Question: I downloaded Linux init script from geoserver <URL>. And I moved it to '/etc/init.d'

geoserver color is different from other services. But when I run start service command it does not work. How can I start this service. How can I show linux this is a service.
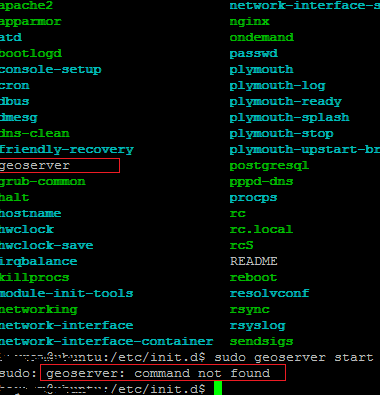
Answer: I think you should make it executable.
'''
chmod +x geoserver
'''